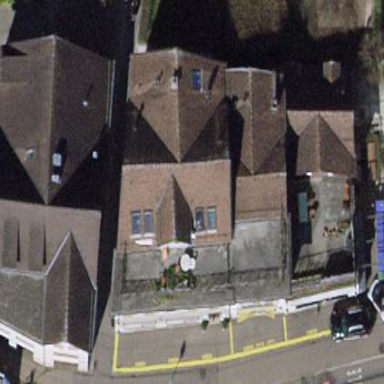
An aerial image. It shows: Residential building.